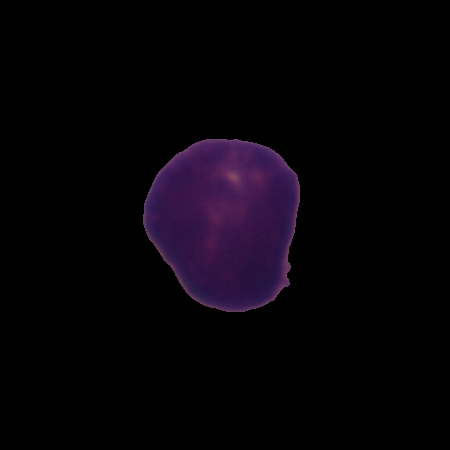
Label: healthy